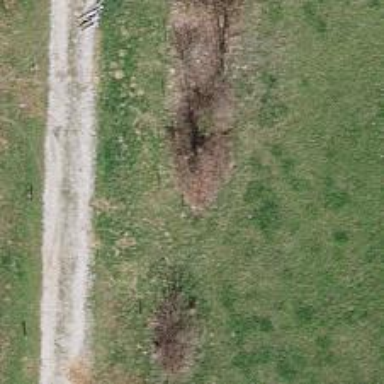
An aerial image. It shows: Hedge barrier.